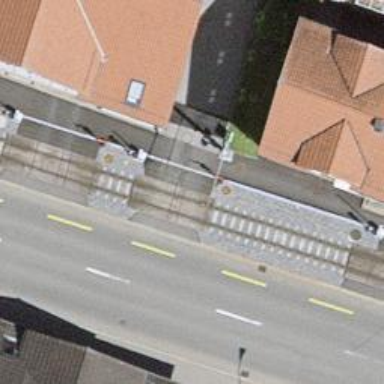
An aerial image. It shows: Level crossing along the railway.